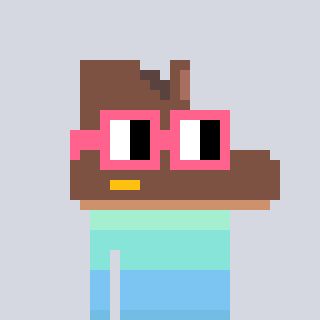
a pixel art character with square pink glasses, a boot-shaped head and a bege-colored body on a cool background